Question: What can I make with it? I'm beginner in python and django. I download it and I i wrote py manage.py makemigrate and I've get error. Can u help me?

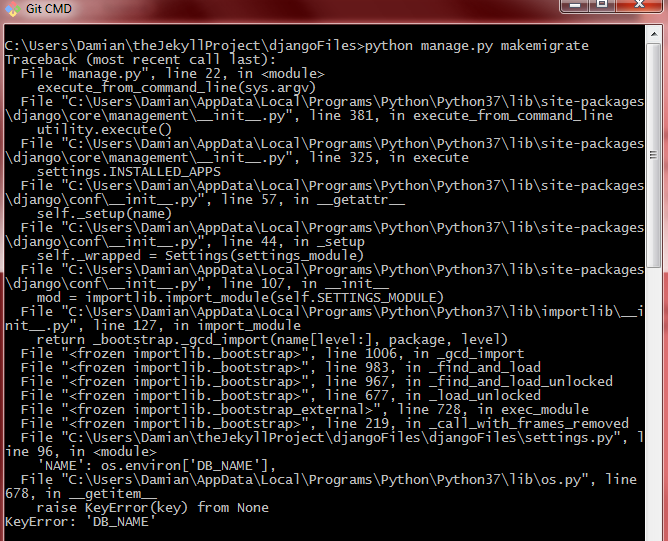
Answer: Your issue is with your DB configuration in the 'setting.py'. If you are using the default SQLite then copy/paste this:
'''
DATABASES = {
'default': {
'ENGINE': 'django.db.backends.sqlite3',
'NAME': os.path.join(BASE_DIR, 'db.sqlite3'),
}
}
'''
and your project will work just fine. After this, run
'''
python manage.py makemigrations
python manage.py migrate #copy all migrations to the database
python manage.py createsuperuser #to have a admin user to login to adminpanel
python manage.py runserver #starting the server
'''
Otherwise, take a look at the <URL> how to connect MySQL, PostgreSQL, Oracle databases and required configurations.
Your error is in <URL>:
SQLite is not like MySQL or other databases. Actually, it is not a real database. You are using a port, username, password and etc. These are the cause of the error. SQLite is not running in the server or another place. It is just a single file contains data information. Update yours to mine above and it should start work again or change your database to MySQL or others.